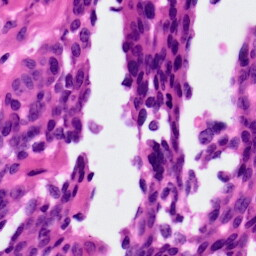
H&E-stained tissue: Ovarian